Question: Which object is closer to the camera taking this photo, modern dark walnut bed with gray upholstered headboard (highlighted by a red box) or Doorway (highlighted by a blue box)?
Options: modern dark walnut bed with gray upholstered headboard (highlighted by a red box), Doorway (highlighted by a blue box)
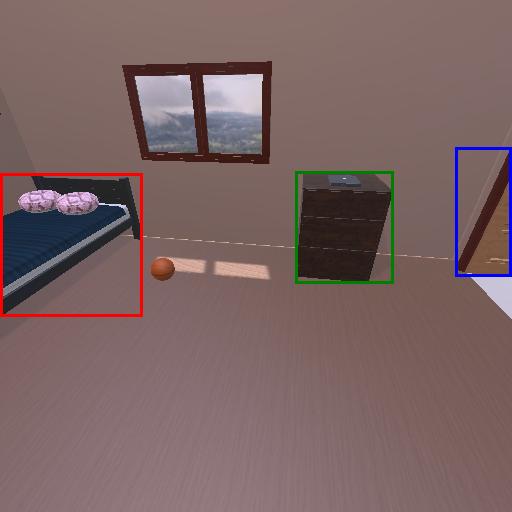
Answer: modern dark walnut bed with gray upholstered headboard (highlighted by a red box)